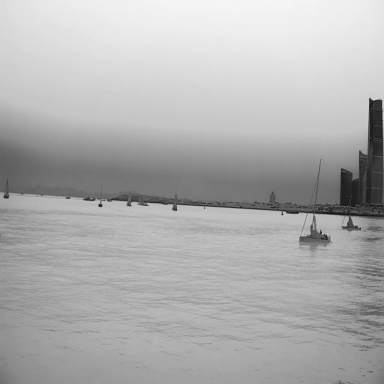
There are 11 objects shown in the infrared image, including four bulk_carriers, six sailboats, and a container_ship.